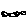
Label: fish